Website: slack
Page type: stored-credit-cards
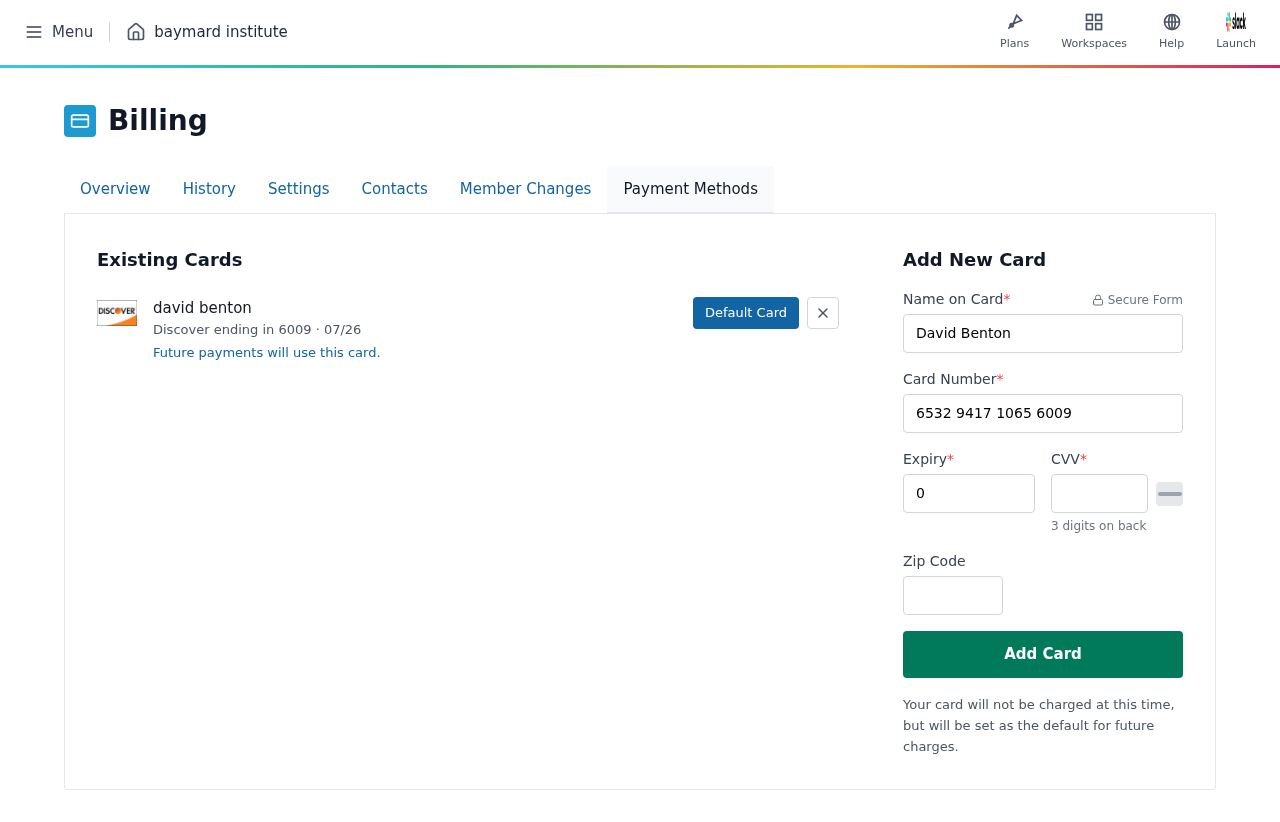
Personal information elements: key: PII_CARD_CVV
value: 210
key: PII_CARD_EXPIRY
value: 07/26
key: PII_CARD_EXPIRY_MONTH
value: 07
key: PII_CARD_EXPIRY_YEAR
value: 26
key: PII_CARD_LAST4
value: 6009
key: PII_CARD_NUMBER
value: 6532 9417 1065 6009
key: PII_CARD_TYPE
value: Discover
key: PII_FULLNAME
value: david benton
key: PII_FULLNAME
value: David Benton
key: PII_POSTCODE
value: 69481